Question: What is the last option listed in the browser menu?
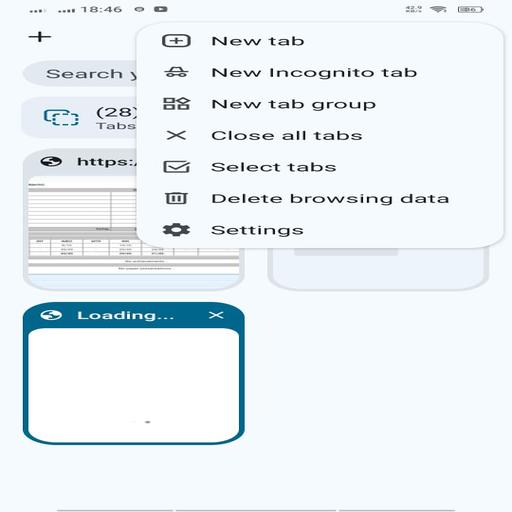
Answer: Settings